Question: I'm following the tutorial given <URL> in return. I followed method 2 and when I compiled the program it throws me the "header file not found error" as shown here
I have uploaded my <URL> for your reference. Any help on that?
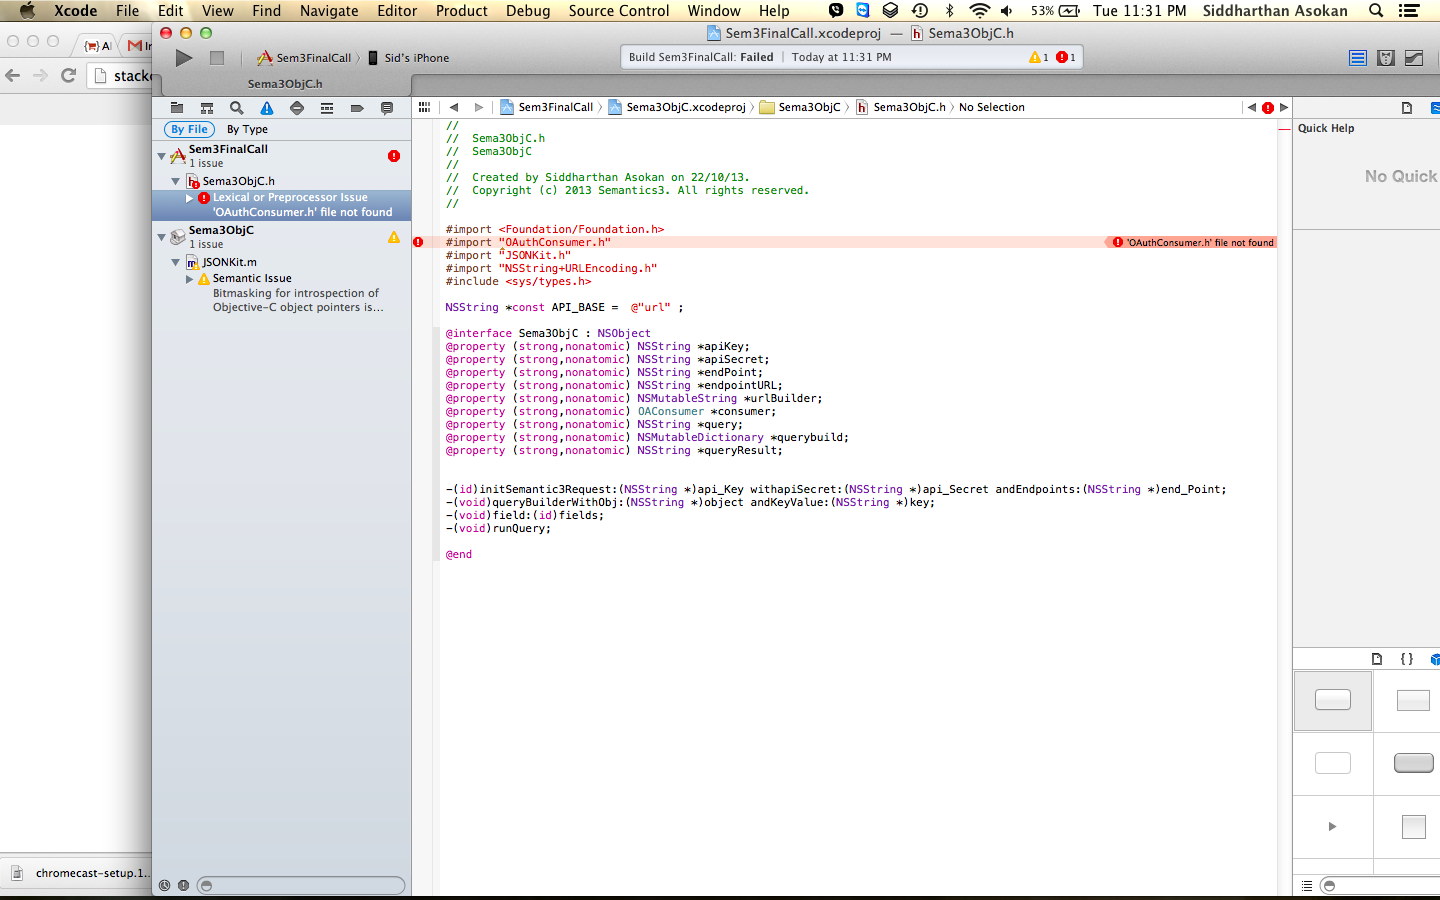
Answer: When you use any static library you also need header files of that static library. Follow this
1. Copy header files to your project directory (No need to add them to project).
2. Go to Build Setting -> Search paths
There is option "Header Search Path" add path where your header files folder exist. If your header files are not under one folder then set top folder as search path and set as recursive this will recursively search for your header files.